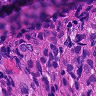
Metastatic tissue present: yes